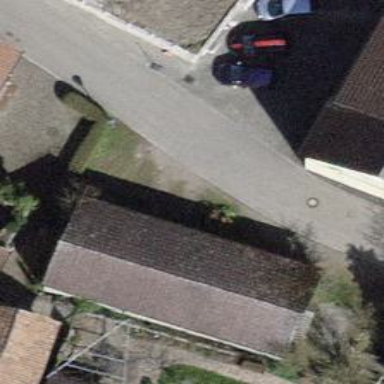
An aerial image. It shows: Group of garages.